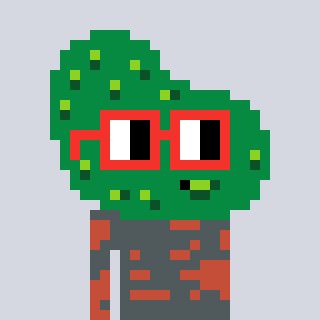
a pixel art character with square red glasses, a pickle-shaped head and a rust-colored body on a cool background